Interaction volume radius: 5 \u00c5
Interaction volume height: 15 \u00c5
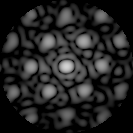
Disorder parameter: 0.2871